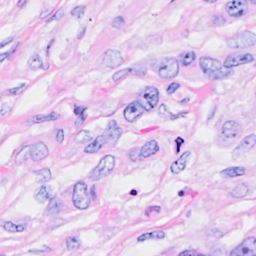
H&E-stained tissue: Breast